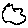
Label: cloud